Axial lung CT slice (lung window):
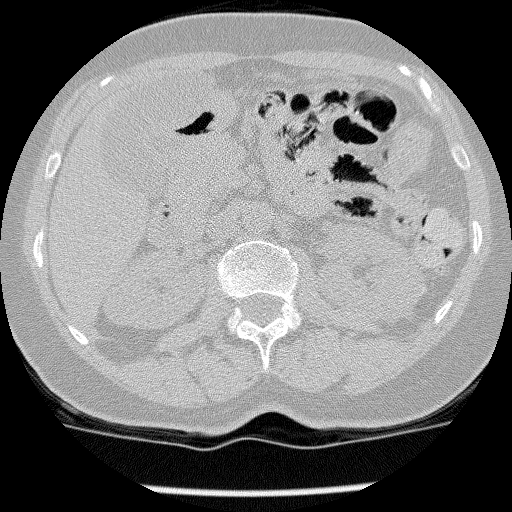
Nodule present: no